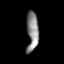
Tissue: prostate
Cell type: Fibroblasts
Senescence score: 0.7601
Nuclear area (px): 464
Mean DAPI intensity: 134.39